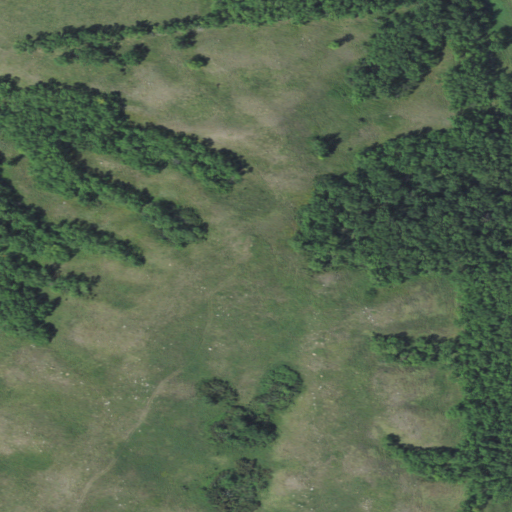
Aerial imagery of mountain in North Dakota named Butte Michaud containing pasture, grassland, and deciduous forest